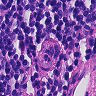
Metastatic tissue present: no